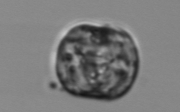
Label: Thalassiosira